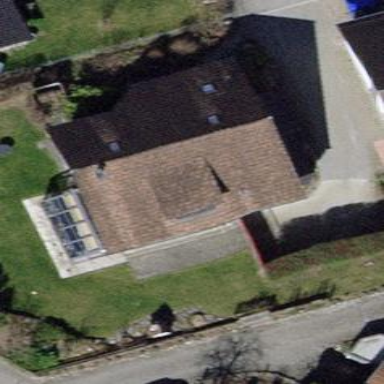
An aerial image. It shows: Gabled roof house.